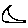
Label: moon